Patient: sex F, age 62
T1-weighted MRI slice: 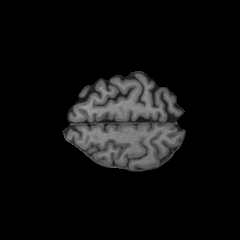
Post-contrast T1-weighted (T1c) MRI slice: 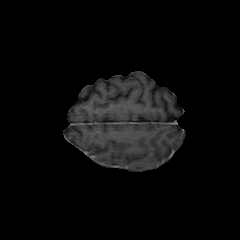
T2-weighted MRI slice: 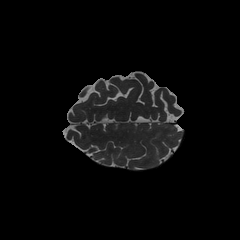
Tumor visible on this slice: no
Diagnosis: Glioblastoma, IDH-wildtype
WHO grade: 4